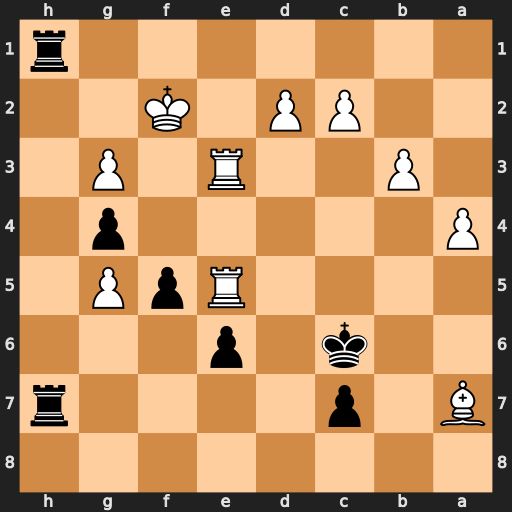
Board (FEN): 8/B1p4r/2k1p3/4RpP1/P5p1/1P2R1P1/2PP1K2/7r
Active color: b
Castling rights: -
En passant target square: -
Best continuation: R7h2#